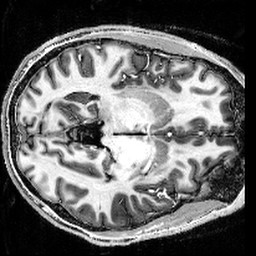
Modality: T1w
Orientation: axial
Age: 25
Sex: male
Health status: healthy
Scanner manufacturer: siemens
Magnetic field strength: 9.4 T
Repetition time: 6 s
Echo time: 0.0023 s